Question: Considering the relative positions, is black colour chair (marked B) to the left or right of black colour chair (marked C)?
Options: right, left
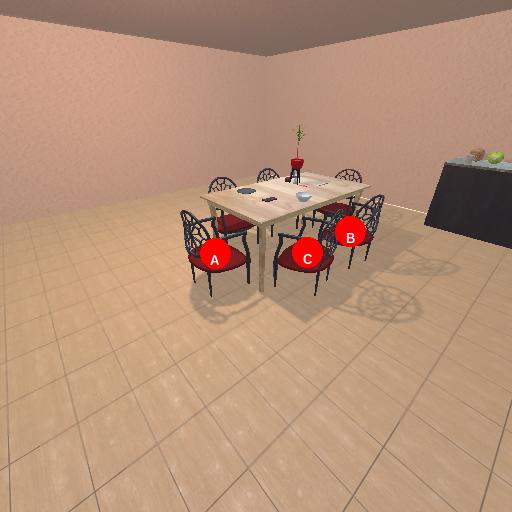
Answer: right